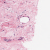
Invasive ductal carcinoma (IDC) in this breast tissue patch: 0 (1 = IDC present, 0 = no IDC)